Field crop: tomato
Growth stage: 2
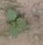
Species: solanum